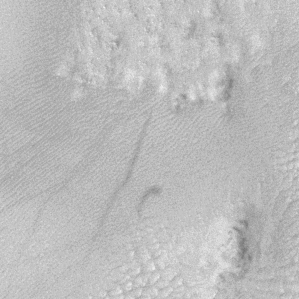
Label: frost